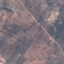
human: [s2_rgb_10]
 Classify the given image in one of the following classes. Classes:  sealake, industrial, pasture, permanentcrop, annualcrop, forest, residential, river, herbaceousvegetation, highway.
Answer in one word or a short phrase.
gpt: PermanentCrop